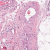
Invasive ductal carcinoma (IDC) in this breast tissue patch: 0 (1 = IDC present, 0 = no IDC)